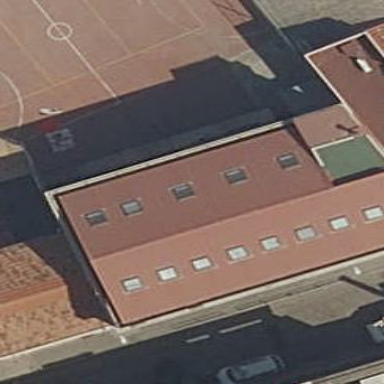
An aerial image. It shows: School building.